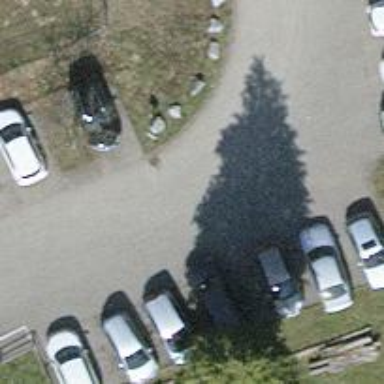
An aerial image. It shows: Paved parking aisle designated as service road.